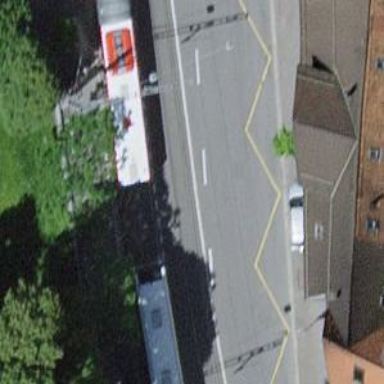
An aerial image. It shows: Bus stop with shelter. It is platform for public transport.